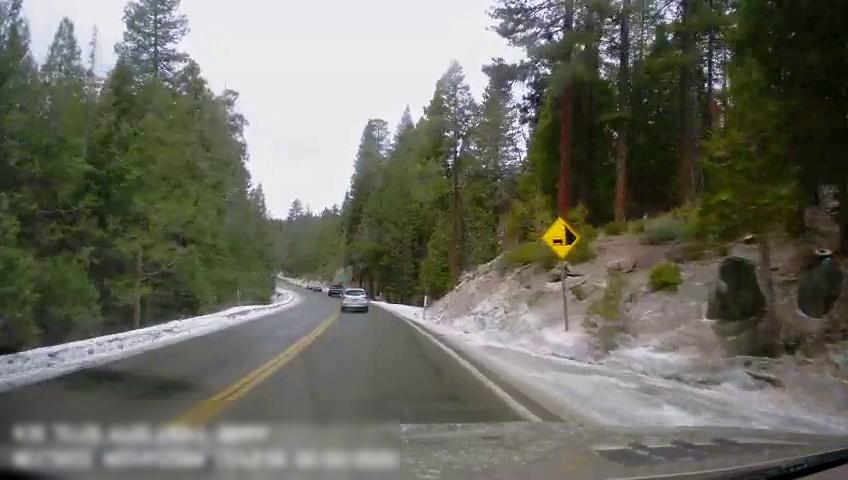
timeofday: Day
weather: Cloudy
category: Drivable Space
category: Vehicles | Car
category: Vehicles | Truck
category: Vehicles | Car
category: Lanes | Current Lane
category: Lanes | Current Lane
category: Lanes | Opposite Lane
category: Traffic | Signs